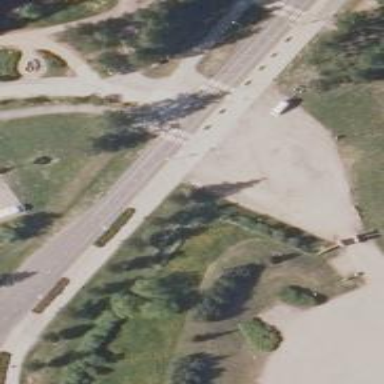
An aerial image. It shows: Cycleway with asphalt surface and zebra crossing.